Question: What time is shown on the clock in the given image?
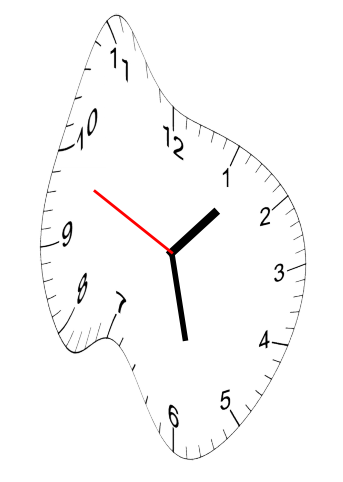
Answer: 01:27:49